Field crop: maize
Growth stage: 2
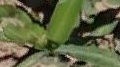
Species: maize